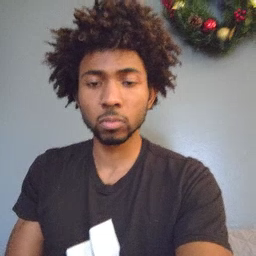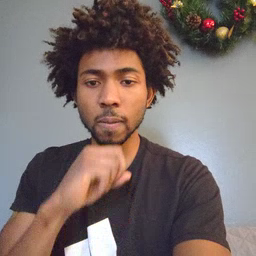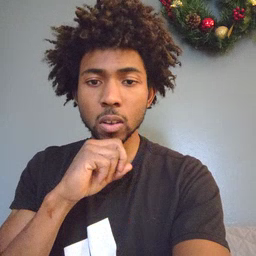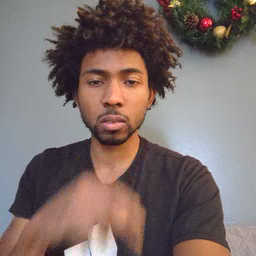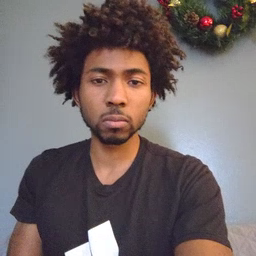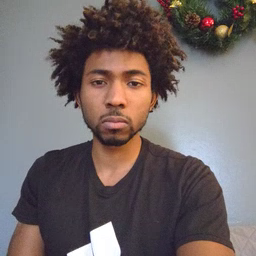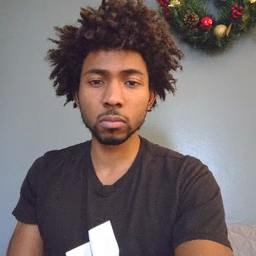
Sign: frog